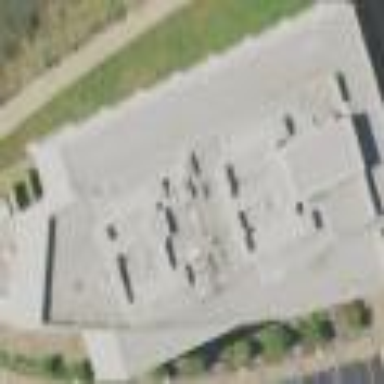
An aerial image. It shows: Office building.